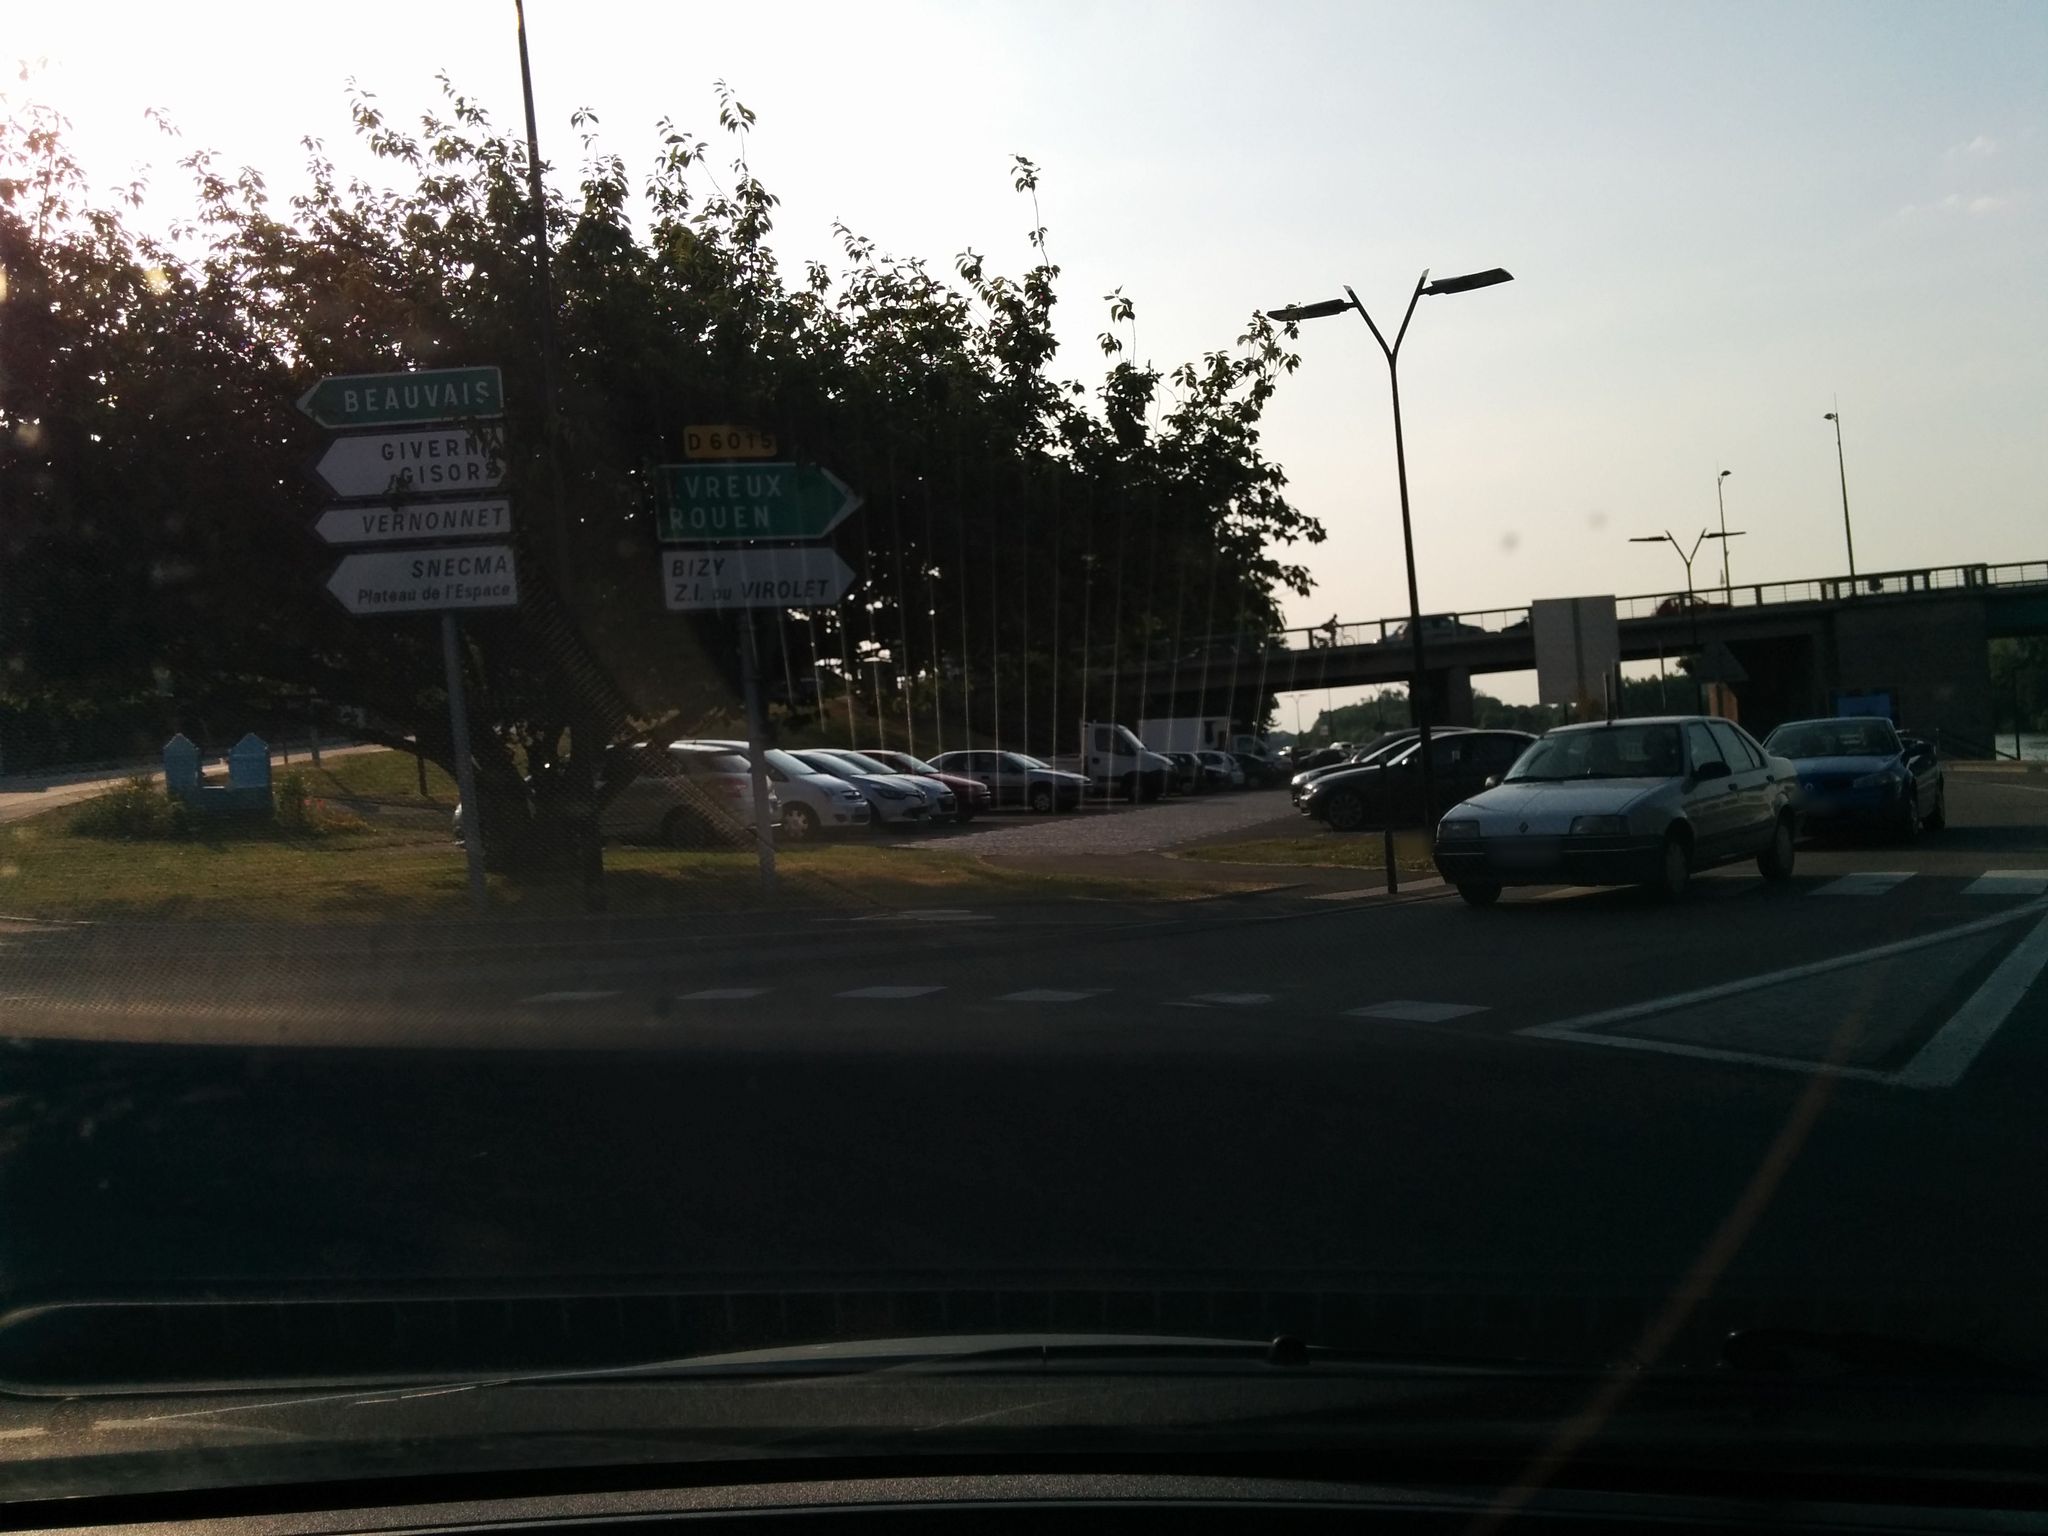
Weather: clear
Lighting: dusk/dawn
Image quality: good
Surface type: driving surface
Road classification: primary
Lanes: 2
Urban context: dense urban cluster
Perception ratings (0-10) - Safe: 3.36, Lively: 4.66, Beautiful: 4.22, Boring: 1.88, Depressing: 4.43, Wealthy: 3.33